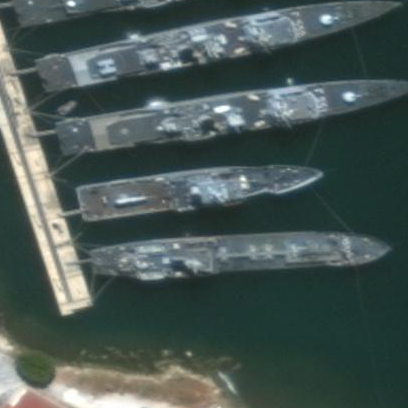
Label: combat